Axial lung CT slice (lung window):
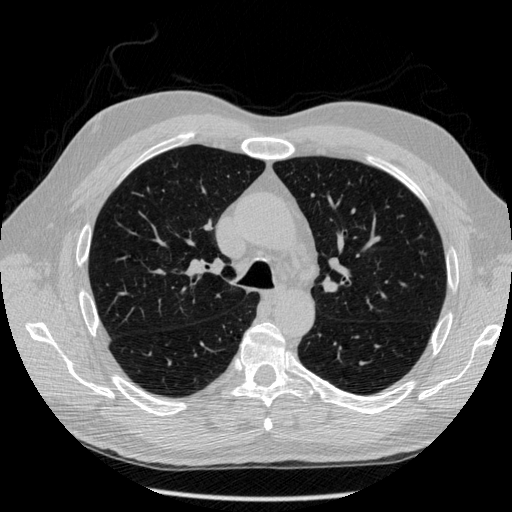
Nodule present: no